Interaction volume radius: 5 \u00c5
Interaction volume height: 15 \u00c5
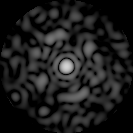
Disorder parameter: 0.8122